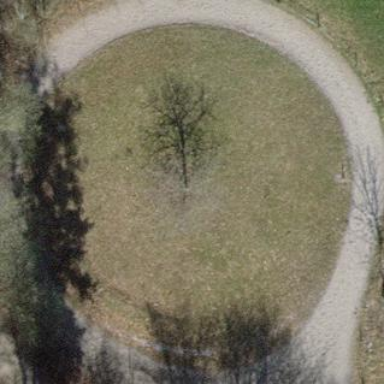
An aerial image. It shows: Bridleway.